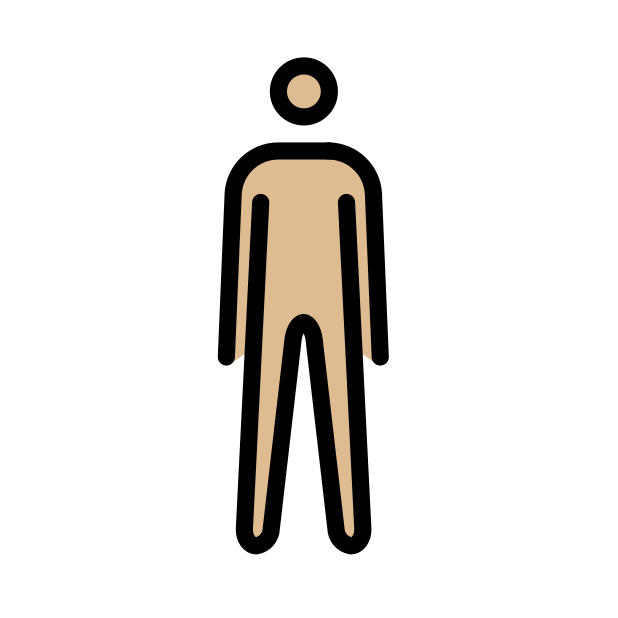
man standing: medium-light skin tone